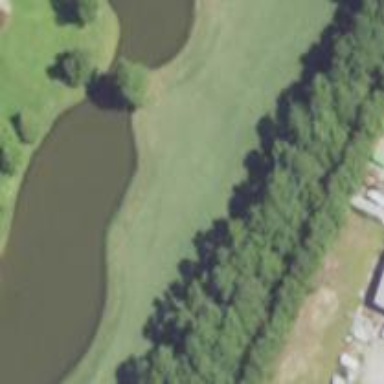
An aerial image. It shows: View of golf hole.